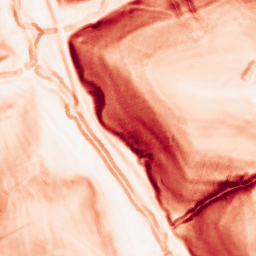
Category: morphological
Decomposition family: morphological_gradient
Decomposition parameters: size: 3
shape: disk
Upsampling method: regularized
Upsampling parameters: scale: 4
lambda_reg: 0.01
Upsampling scale: 4